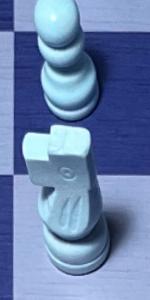
Label: Knight_White